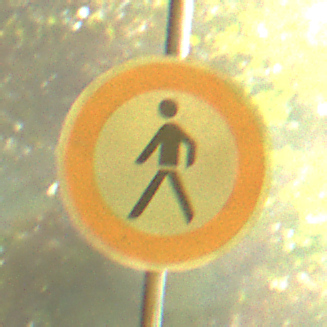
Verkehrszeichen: VerbotFussgaenger
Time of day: SunriseSunset
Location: Outdoor (Nature)
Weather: PartlyCloudy
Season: NotSpecified
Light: Natural